Question: Find the horizontal coordinate of the first time the ball hits the ground. The result is rounded down to the nearest integer. Note that when a collision occurs, there is no horizontal energy loss, and the vertical speed is reduced to 0.9 times the original speed.
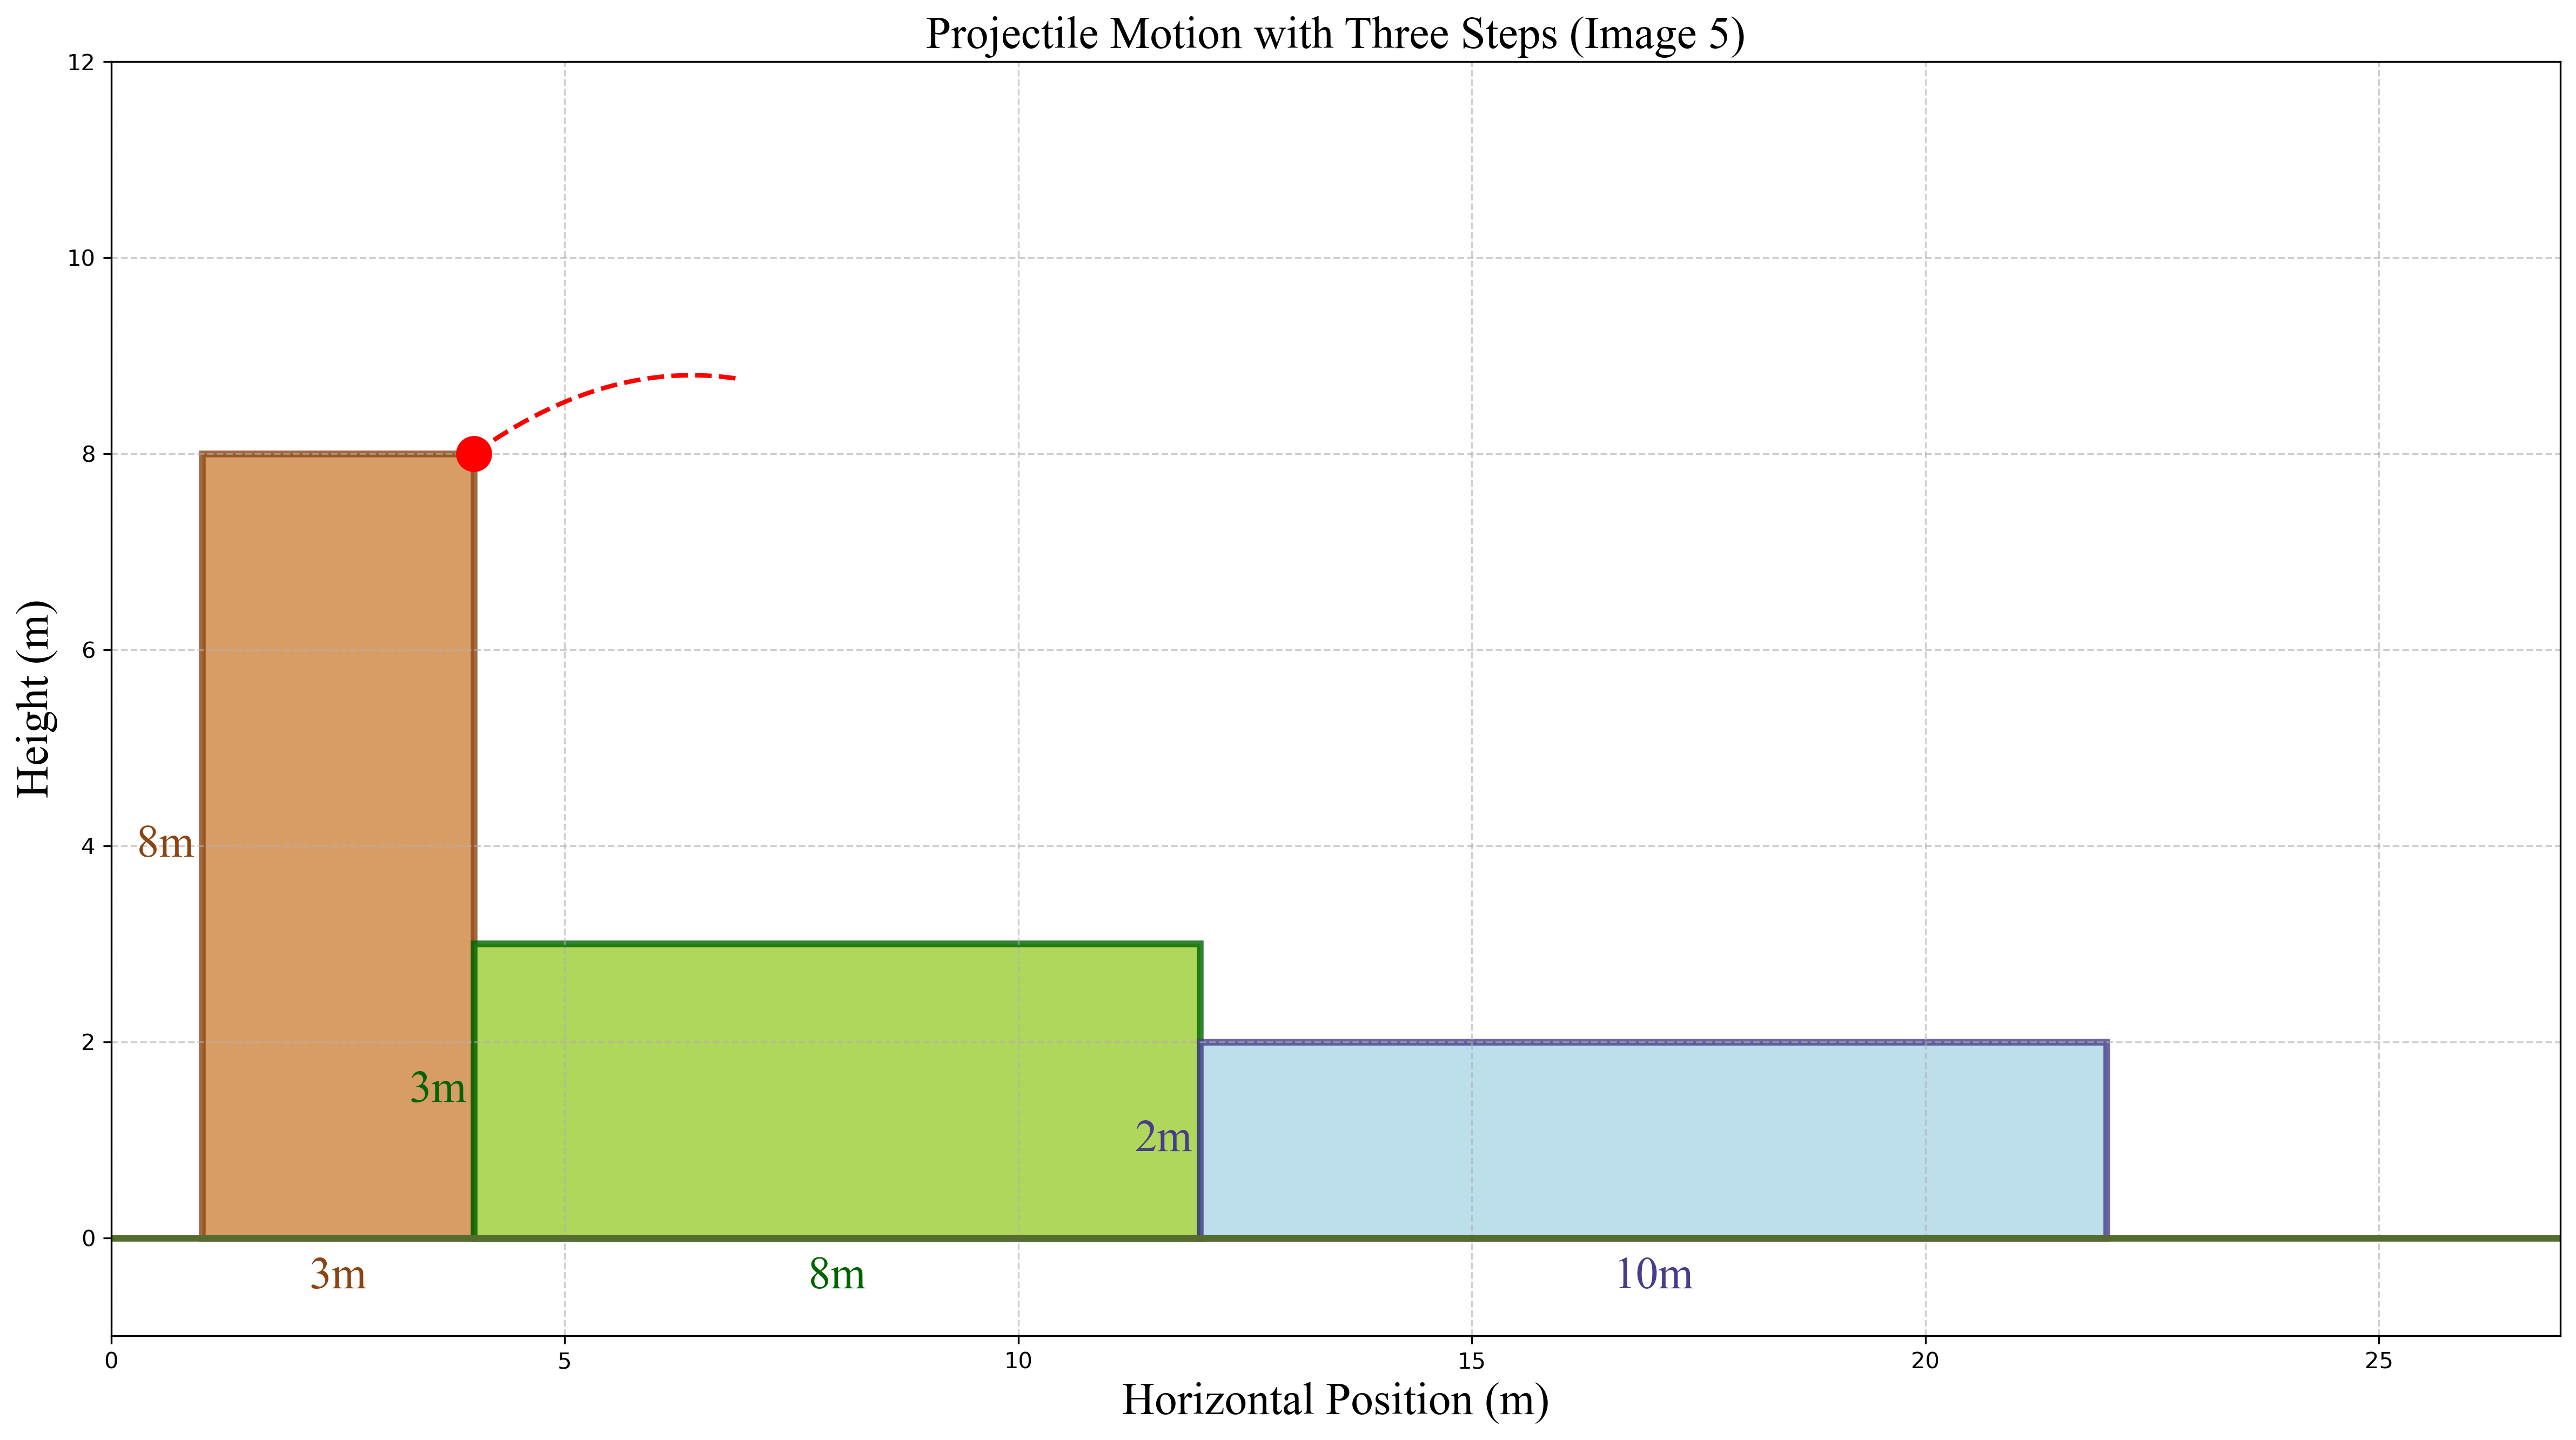
Answer: 27